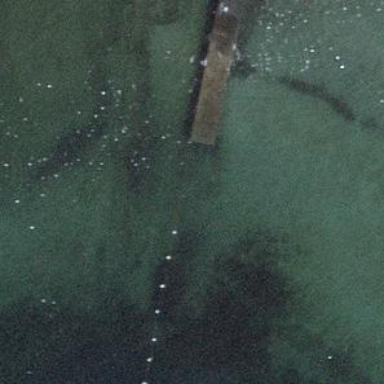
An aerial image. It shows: Breakwater made of concrete.